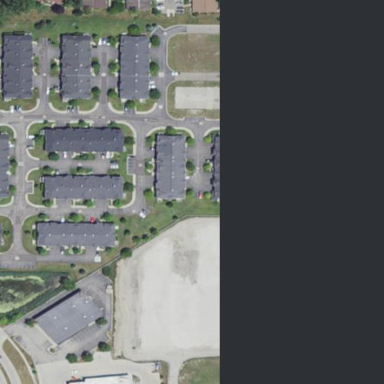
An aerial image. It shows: Condominium in residential area.